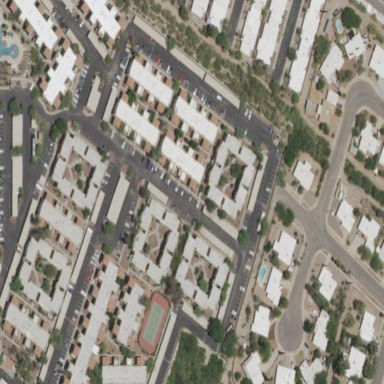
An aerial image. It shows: Residential area with apartment buildings.